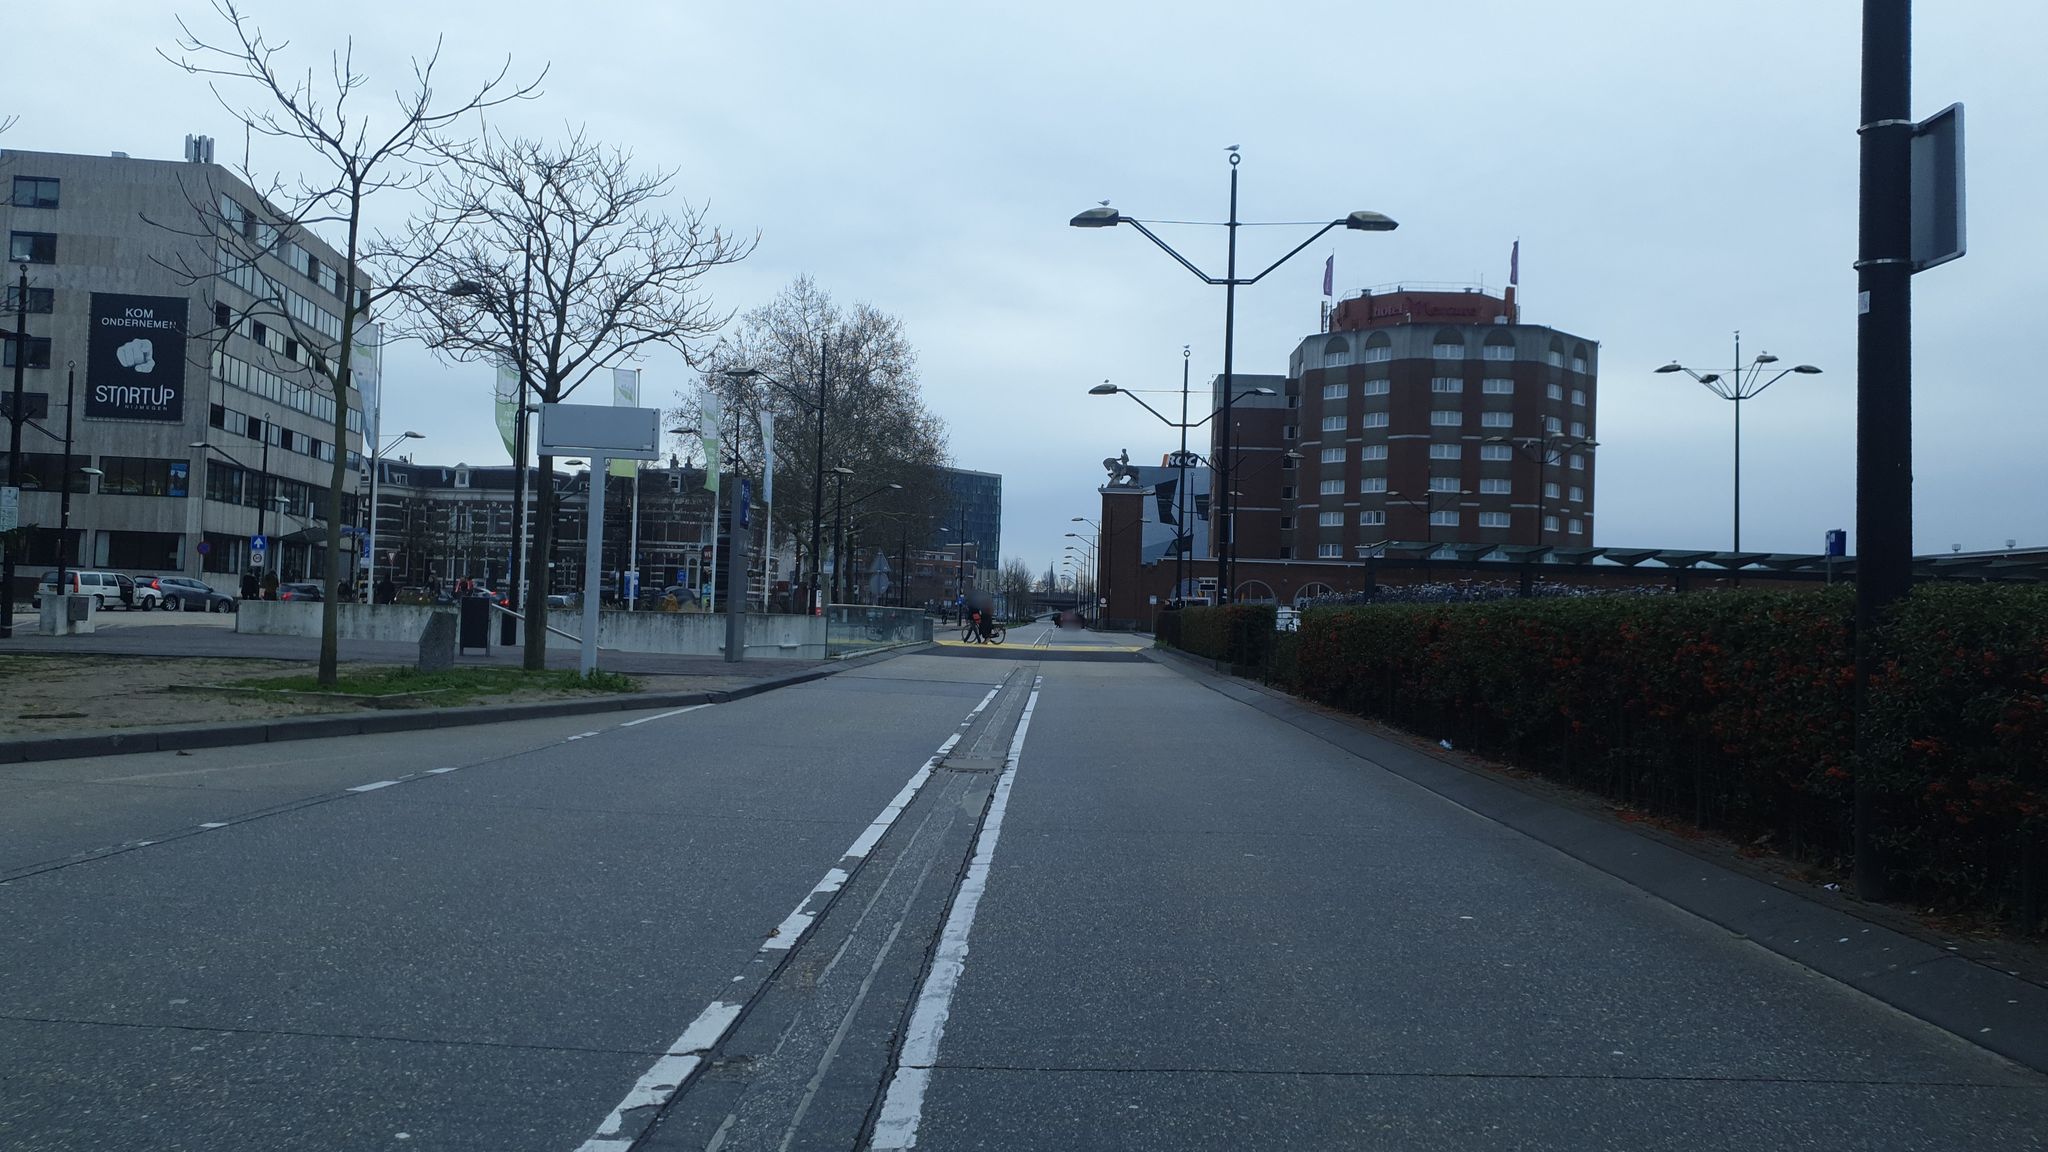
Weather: clear
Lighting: day
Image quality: good
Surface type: cycling surface
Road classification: busway
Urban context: urban centre
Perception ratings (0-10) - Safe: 6.93, Lively: 7.85, Beautiful: 7.12, Boring: 3.8, Depressing: 7.77, Wealthy: 2.61